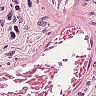
Metastatic tissue present: no